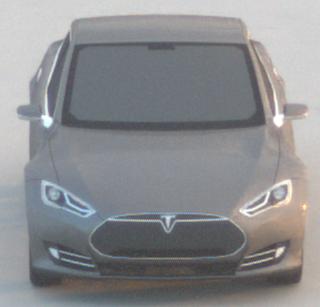
Make: Tesla
Model: Model S 60
Detailed model: Model S
Model produced from: 2013/10
Model produced until: 2014/10
Doors: 5
Color: gray
Road condition: dry road
Daytime: sunrise or sunset
Contrast: low contrast